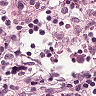
Metastatic tissue present: no